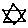
Label: star